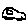
Label: car